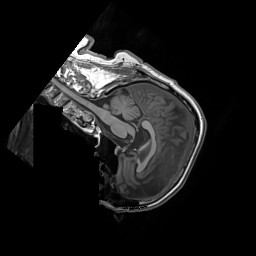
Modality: T1w
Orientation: sagittal
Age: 69
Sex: male
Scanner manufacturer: siemens
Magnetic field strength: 3 T
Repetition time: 1.55 s
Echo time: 0.00234 s